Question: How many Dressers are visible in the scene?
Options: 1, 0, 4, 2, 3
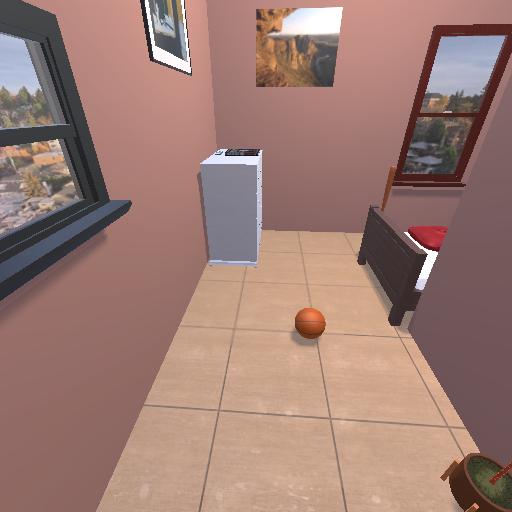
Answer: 1